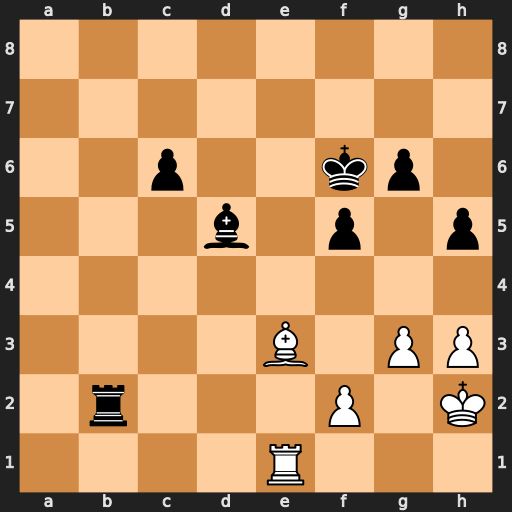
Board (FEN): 8/8/2p2kp1/3b1p1p/8/4B1PP/1r3P1K/4R3
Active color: w
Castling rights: -
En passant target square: -
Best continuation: Bd4+ Kf7 Bxb2